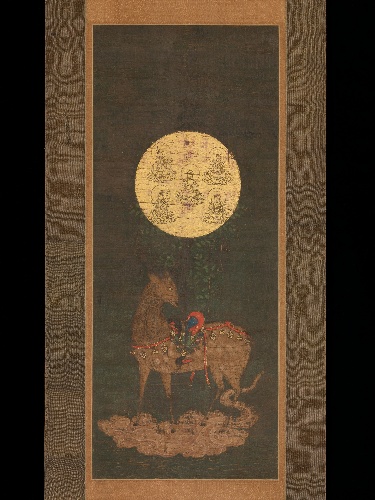
Title: 春日鹿曼荼羅 (Kasuga shika mandara)|Deer Mandala of Kasuga Shrine
Date: late 14th century
Object type: Hanging scroll
Classification: Paintings
Medium: Hanging scroll; color on silk
Culture: Japan
Period: Nanbokuchō period (1336–92)
Dimensions: Image: 33 15/16 × 13 7/8 in. (86.2 × 35.2 cm)
Overall with mounting: 66 15/16 × 20 15/16 in. (170 × 53.2 cm)
Overall with knobs: 66 15/16 × 22 15/16 in. (170 × 58.2 cm)
Department: Asian Art
Credit line: Mary Griggs Burke Collection, Gift of the Mary and Jackson Burke Foundation, 2015
Accession year: 2015
Repository: Metropolitan Museum of Art, New York, NY
Tags: Bodhisattvas|Buddha|Deer|Buddhism